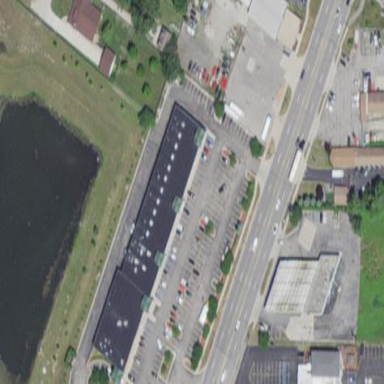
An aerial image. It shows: Retail area.